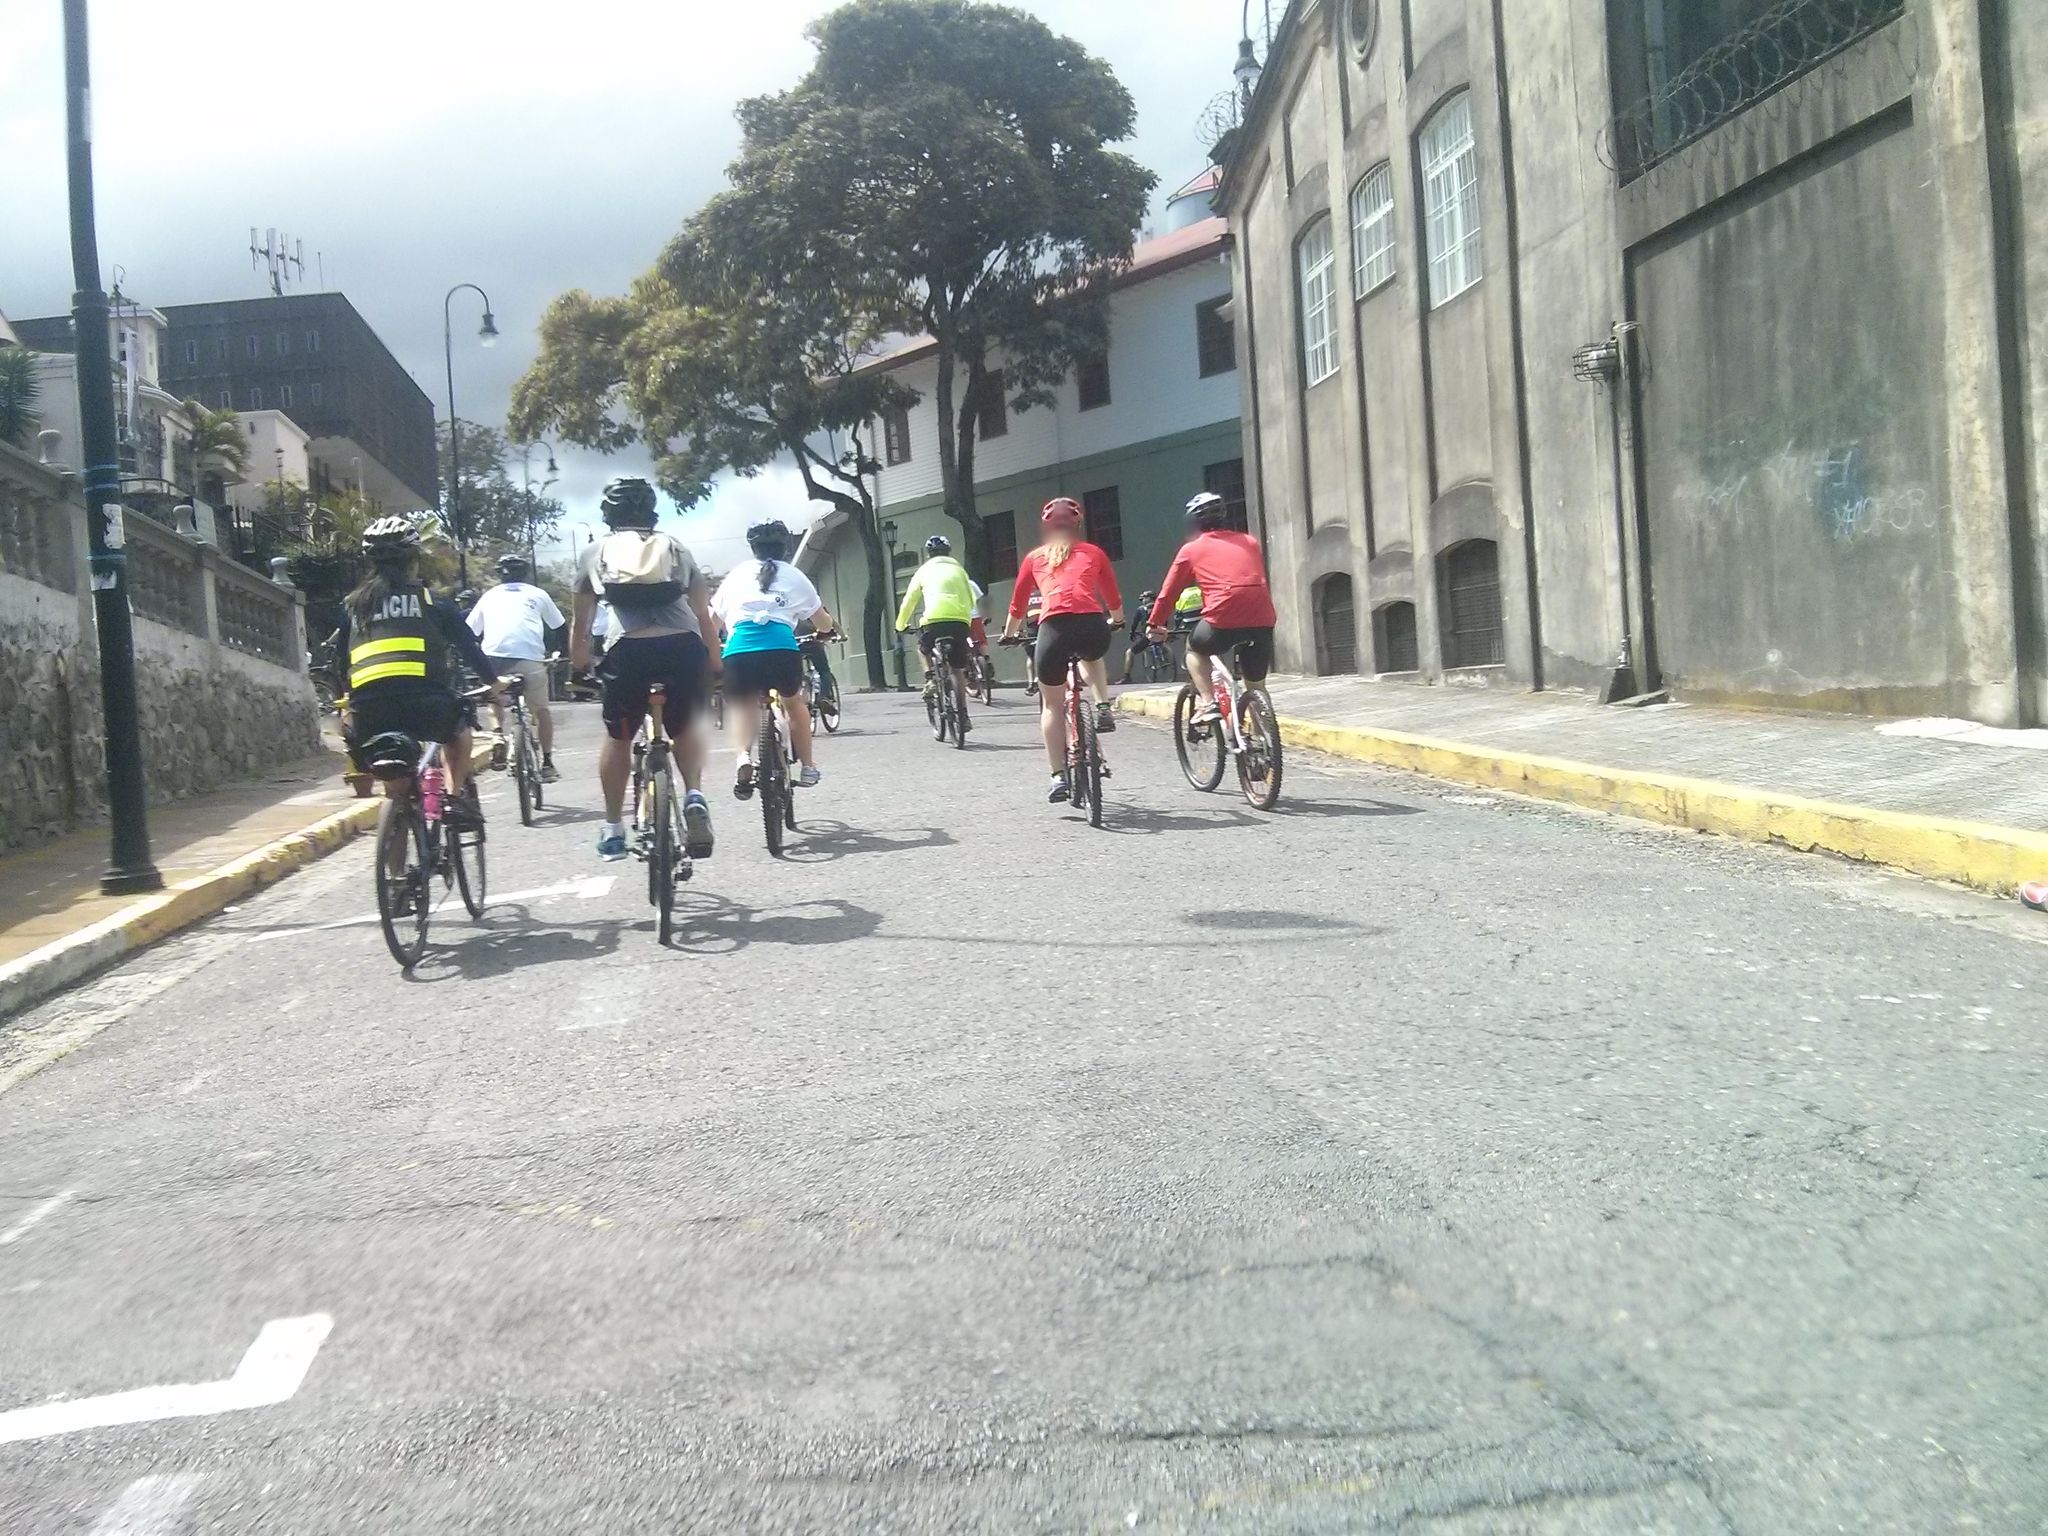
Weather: clear
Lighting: day
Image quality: good
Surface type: walking surface
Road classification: residential
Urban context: urban centre
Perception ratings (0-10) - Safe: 1.95, Lively: 6.6, Beautiful: 4.81, Boring: 5.46, Depressing: 3.65, Wealthy: 0.94